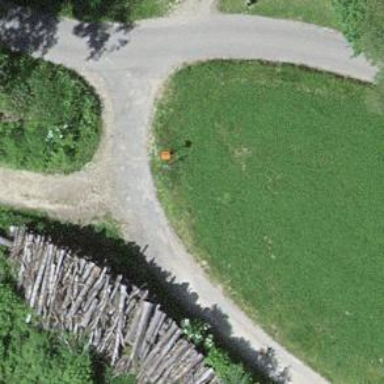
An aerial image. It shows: Aerial marker colored orange.